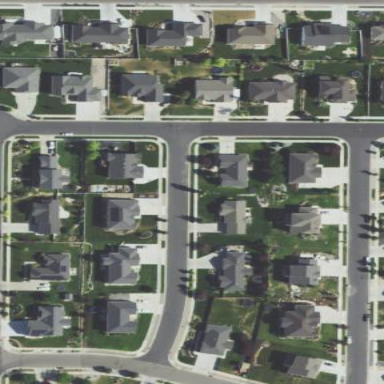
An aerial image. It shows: Sidewalk.